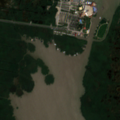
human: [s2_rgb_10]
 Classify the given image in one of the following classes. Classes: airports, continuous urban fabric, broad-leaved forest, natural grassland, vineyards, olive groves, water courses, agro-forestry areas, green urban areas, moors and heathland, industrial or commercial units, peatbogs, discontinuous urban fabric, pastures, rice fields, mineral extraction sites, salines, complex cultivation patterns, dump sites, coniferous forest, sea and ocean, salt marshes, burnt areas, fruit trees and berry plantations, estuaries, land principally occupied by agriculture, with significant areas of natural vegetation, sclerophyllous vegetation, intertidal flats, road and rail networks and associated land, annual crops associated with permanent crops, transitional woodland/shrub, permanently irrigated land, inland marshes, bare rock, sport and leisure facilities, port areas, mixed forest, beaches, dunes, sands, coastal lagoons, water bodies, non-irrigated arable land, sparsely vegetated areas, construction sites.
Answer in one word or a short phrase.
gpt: sport and leisure facilities, inland marshes, water bodies